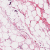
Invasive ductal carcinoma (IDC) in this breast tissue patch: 0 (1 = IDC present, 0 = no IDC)